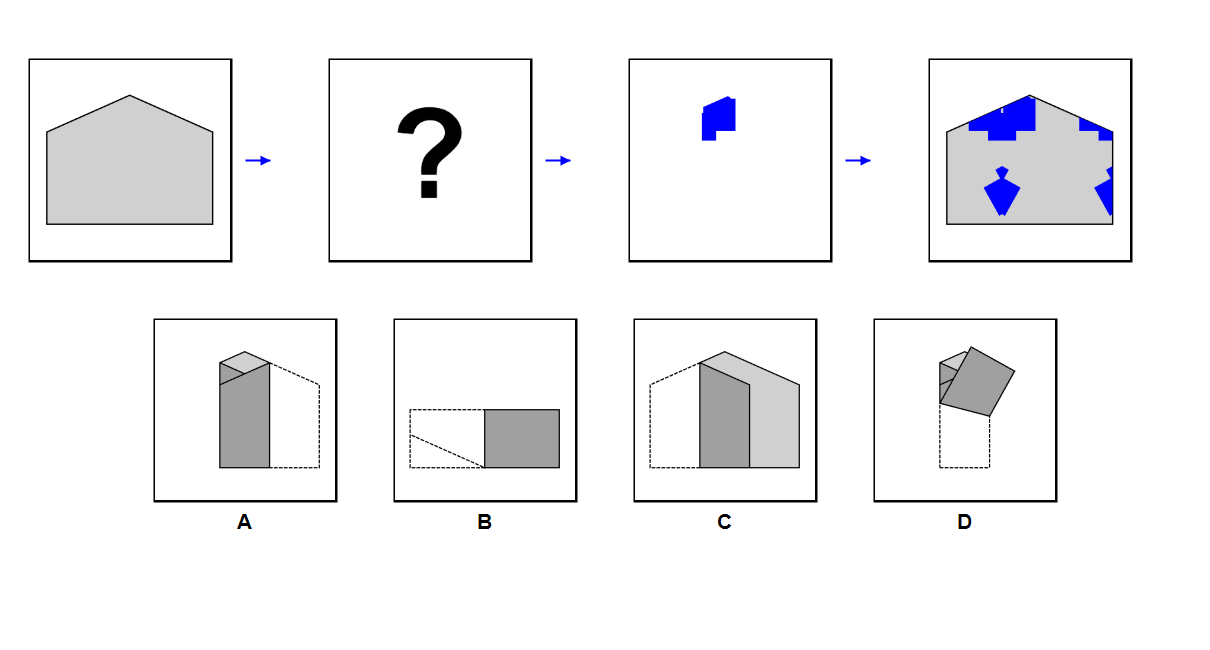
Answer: B